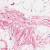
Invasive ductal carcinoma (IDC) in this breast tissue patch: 0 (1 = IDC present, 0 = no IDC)